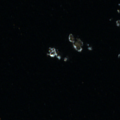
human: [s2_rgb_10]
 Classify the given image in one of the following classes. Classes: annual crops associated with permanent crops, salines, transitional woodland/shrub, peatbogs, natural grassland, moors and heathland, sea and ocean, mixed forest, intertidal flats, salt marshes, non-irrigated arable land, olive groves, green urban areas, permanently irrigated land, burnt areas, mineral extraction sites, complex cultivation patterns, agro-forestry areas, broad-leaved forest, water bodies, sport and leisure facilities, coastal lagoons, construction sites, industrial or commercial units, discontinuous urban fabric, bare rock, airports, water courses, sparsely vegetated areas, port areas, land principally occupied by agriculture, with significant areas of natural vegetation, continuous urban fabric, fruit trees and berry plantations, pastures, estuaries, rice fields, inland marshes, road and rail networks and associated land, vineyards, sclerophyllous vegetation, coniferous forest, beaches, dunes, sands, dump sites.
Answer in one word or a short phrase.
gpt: sea and ocean